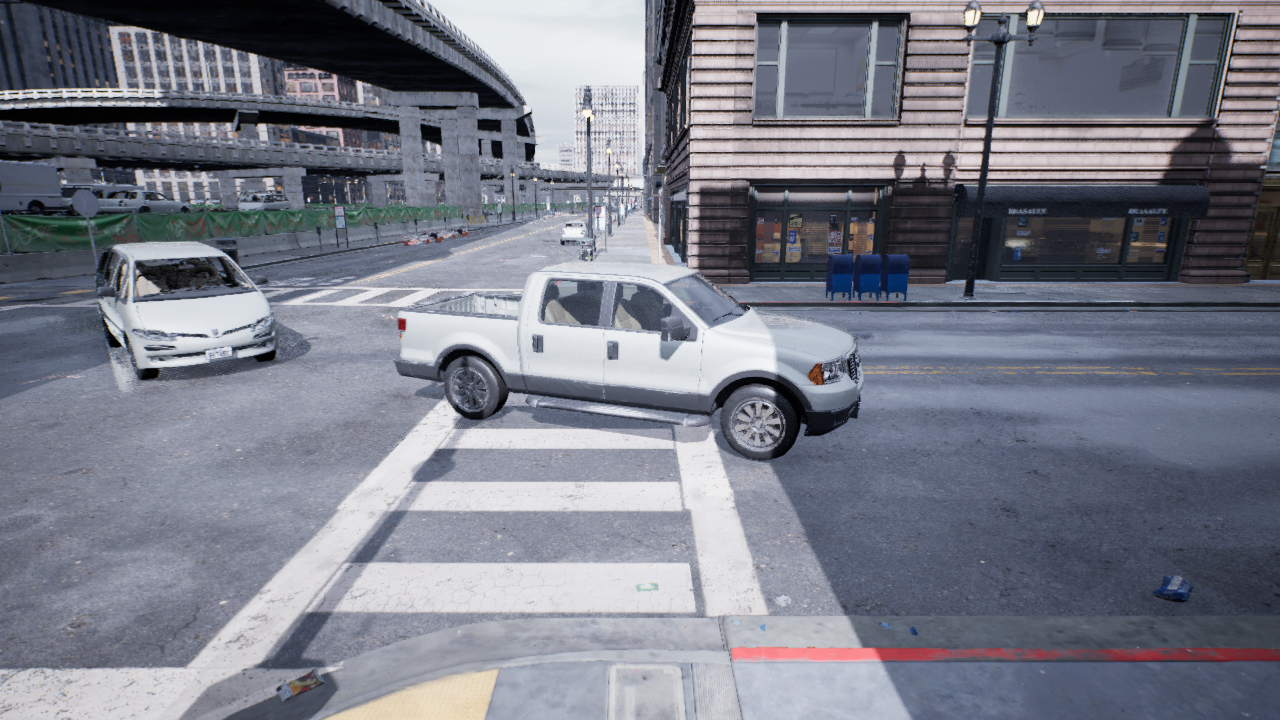
Venue: intersection
Lighting: overcast
Vehicle rig: pickup